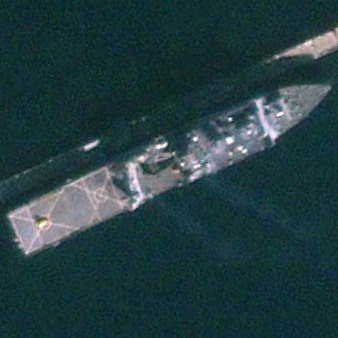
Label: combat